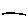
Label: line